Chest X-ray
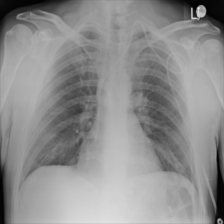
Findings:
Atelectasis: negative
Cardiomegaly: negative
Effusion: negative
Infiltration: negative
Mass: negative
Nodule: negative
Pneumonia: negative
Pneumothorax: negative
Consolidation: negative
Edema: negative
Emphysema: negative
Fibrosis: negative
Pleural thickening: negative
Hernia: negative